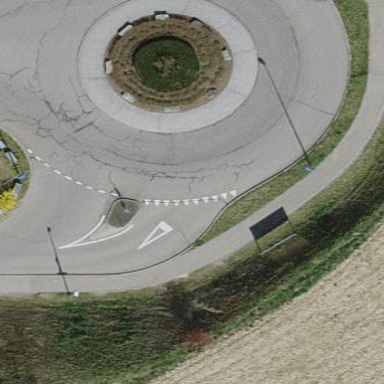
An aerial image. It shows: Roundabout on residential road with asphalt surface.